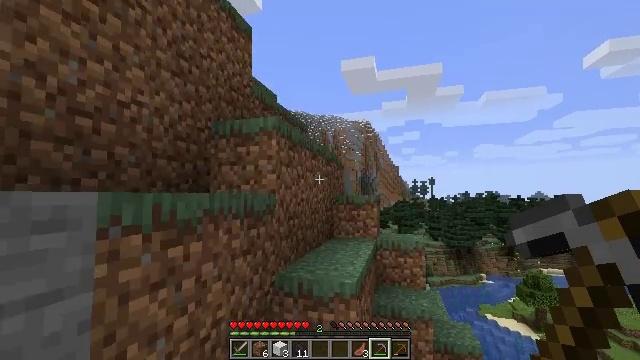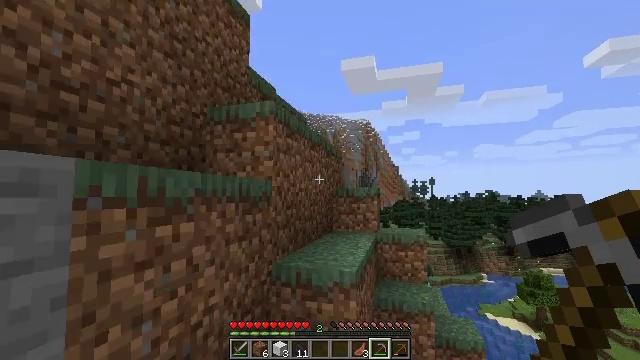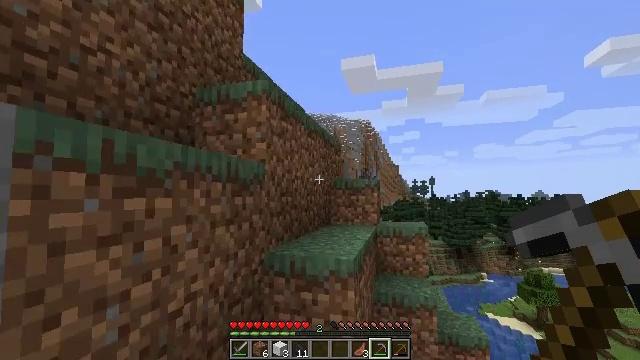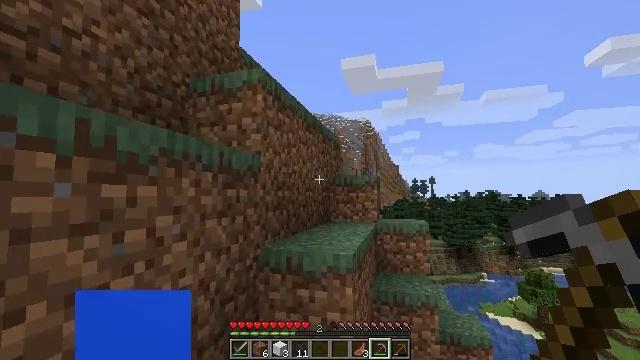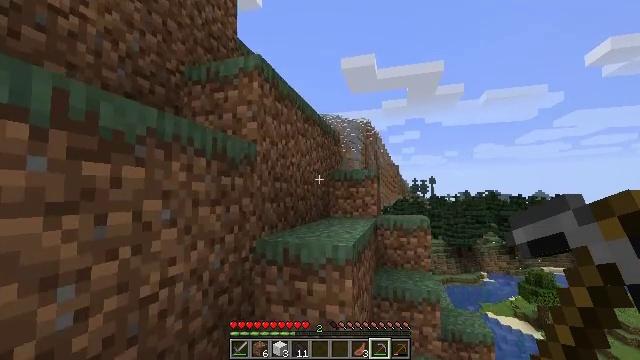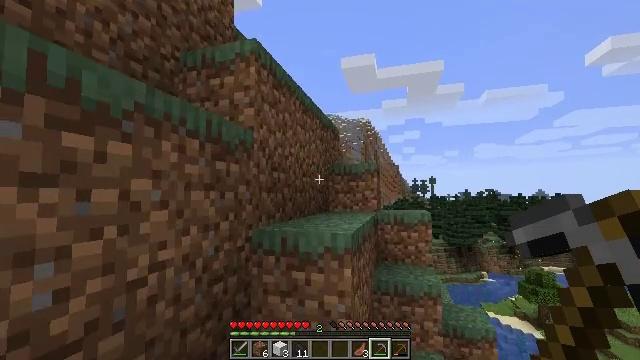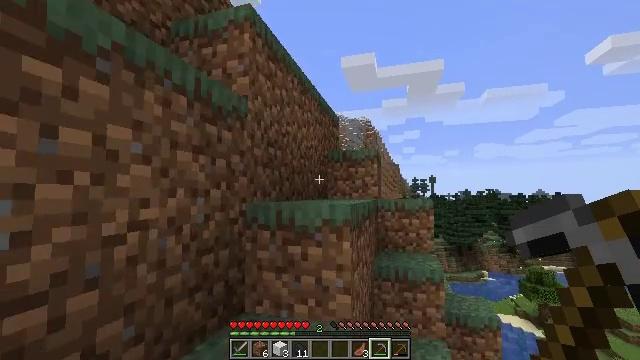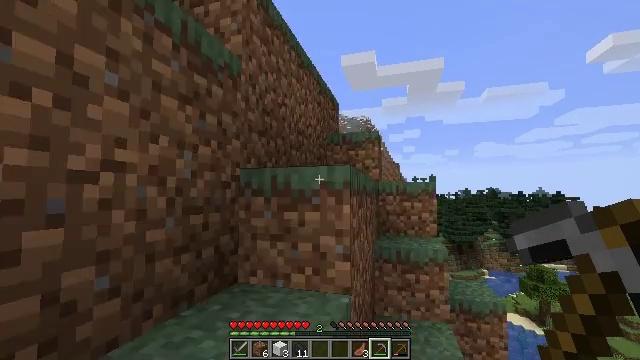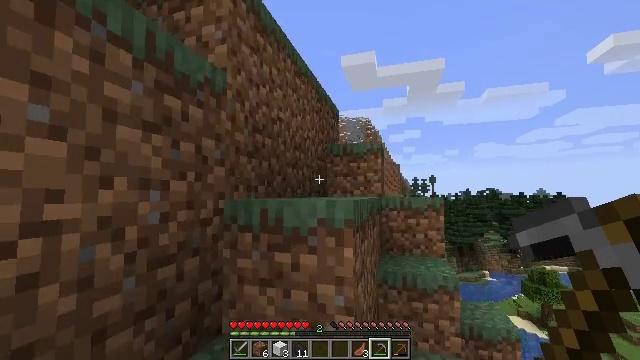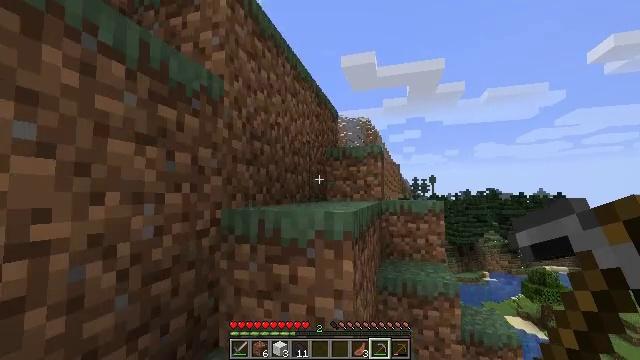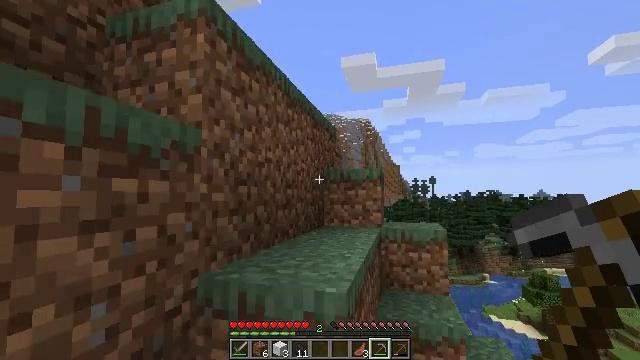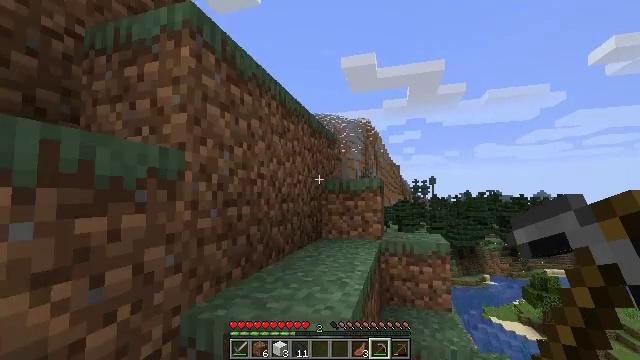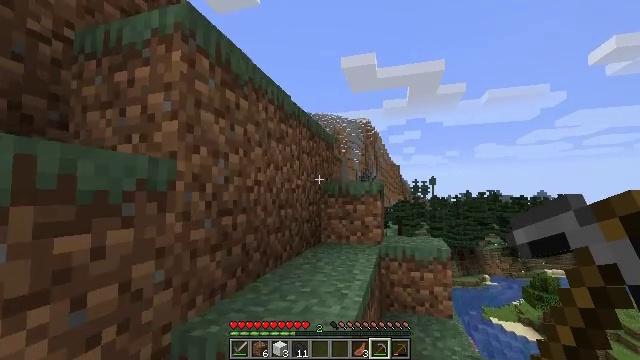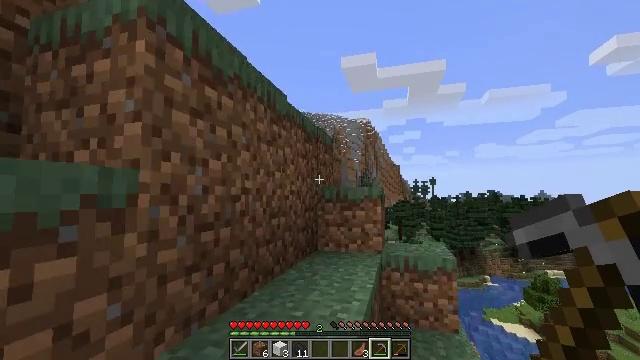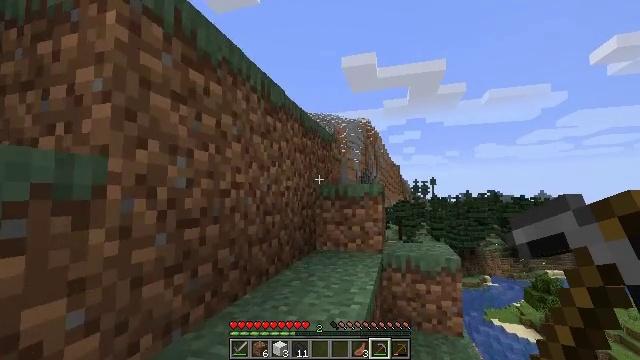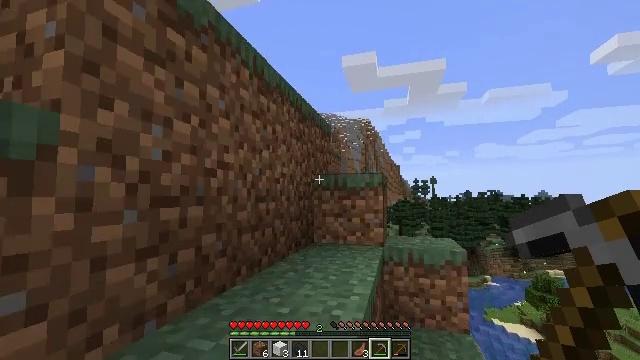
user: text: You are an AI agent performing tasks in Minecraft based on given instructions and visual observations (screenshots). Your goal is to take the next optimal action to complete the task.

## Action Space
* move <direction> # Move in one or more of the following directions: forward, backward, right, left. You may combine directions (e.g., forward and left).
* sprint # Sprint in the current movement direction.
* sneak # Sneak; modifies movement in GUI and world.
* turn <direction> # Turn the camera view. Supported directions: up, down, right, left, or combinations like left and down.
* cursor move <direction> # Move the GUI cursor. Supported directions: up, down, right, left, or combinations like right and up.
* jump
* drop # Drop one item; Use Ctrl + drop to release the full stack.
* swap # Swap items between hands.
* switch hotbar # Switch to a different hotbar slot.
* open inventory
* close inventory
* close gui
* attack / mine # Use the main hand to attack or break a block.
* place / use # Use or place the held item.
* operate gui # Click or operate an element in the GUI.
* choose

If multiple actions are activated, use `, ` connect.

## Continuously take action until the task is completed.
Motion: motion action
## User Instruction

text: Kill aquatic mobs.
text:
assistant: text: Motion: move forward, jump
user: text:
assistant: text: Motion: move forward, jump
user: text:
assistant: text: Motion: move forward, jump
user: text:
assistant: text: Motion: move forward, jump
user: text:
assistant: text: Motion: move forward, jump
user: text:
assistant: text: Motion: move forward, jump
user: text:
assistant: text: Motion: move forward, jump
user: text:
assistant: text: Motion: move forward, jump
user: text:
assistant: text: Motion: move forward, jump
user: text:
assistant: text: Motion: move forward, jump
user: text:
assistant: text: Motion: move forward, jump
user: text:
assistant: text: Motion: move forward, jump
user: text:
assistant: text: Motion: move forward, jump
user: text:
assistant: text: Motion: move forward, jump
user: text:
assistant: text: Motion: move forward, jump
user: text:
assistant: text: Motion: move forward, jump
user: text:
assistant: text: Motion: move forward, jump
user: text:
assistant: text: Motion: move forward, jump
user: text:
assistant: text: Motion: move forward, jump
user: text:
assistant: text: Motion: move forward, jump
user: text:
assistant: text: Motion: move forward, jump
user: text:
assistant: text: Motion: move forward, turn right, jump
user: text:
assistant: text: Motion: move forward, turn right and down, jump
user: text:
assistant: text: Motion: move forward, turn right, jump
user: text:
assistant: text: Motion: move forward, jump
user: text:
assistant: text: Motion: move forward, jump
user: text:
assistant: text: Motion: move forward and move right, jump
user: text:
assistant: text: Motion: move forward and move right, jump
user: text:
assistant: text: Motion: move forward and move right, jump
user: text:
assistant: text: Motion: move forward and move right